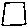
Label: square